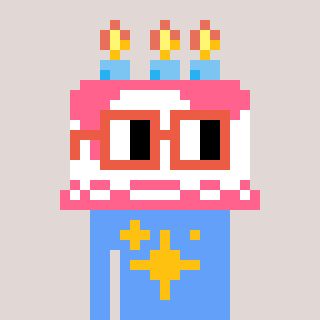
a pixel art character with square orange glasses, a cake-shaped head and a blue-colored body on a warm background